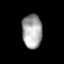
Tissue: lung
Cell type: Endothelial cells
Senescence score: 0.6309
Nuclear area (px): 664
Mean DAPI intensity: 166.288